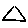
Label: triangle